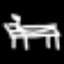
Label: bed